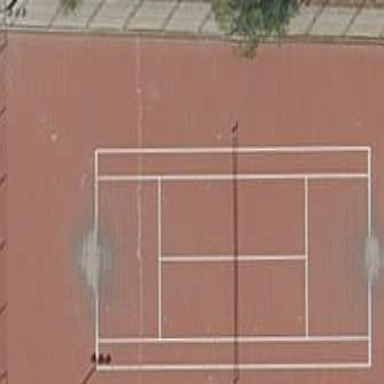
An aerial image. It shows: Asphalt tennis court on pitch.